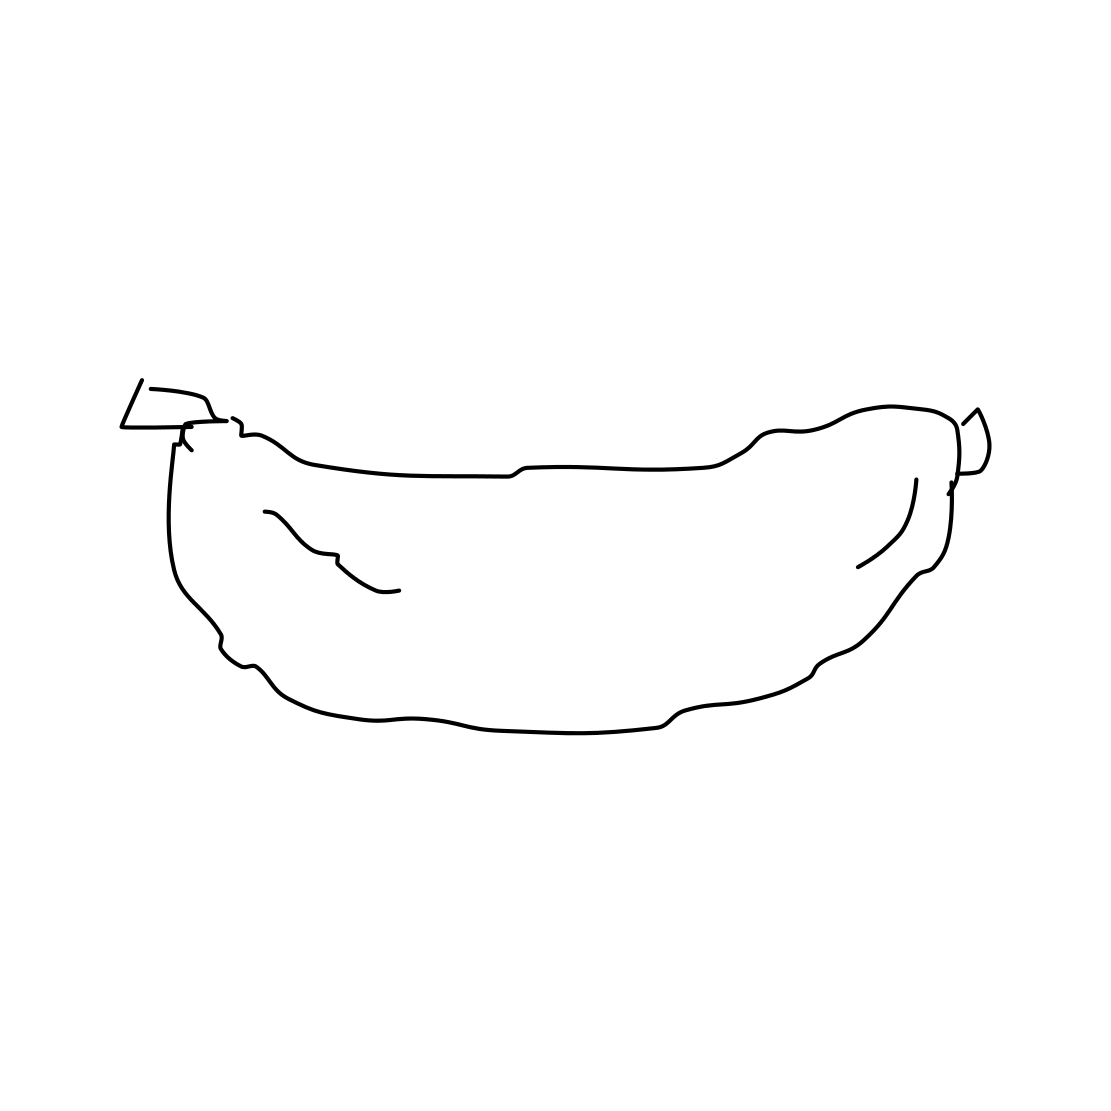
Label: banana